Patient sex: F
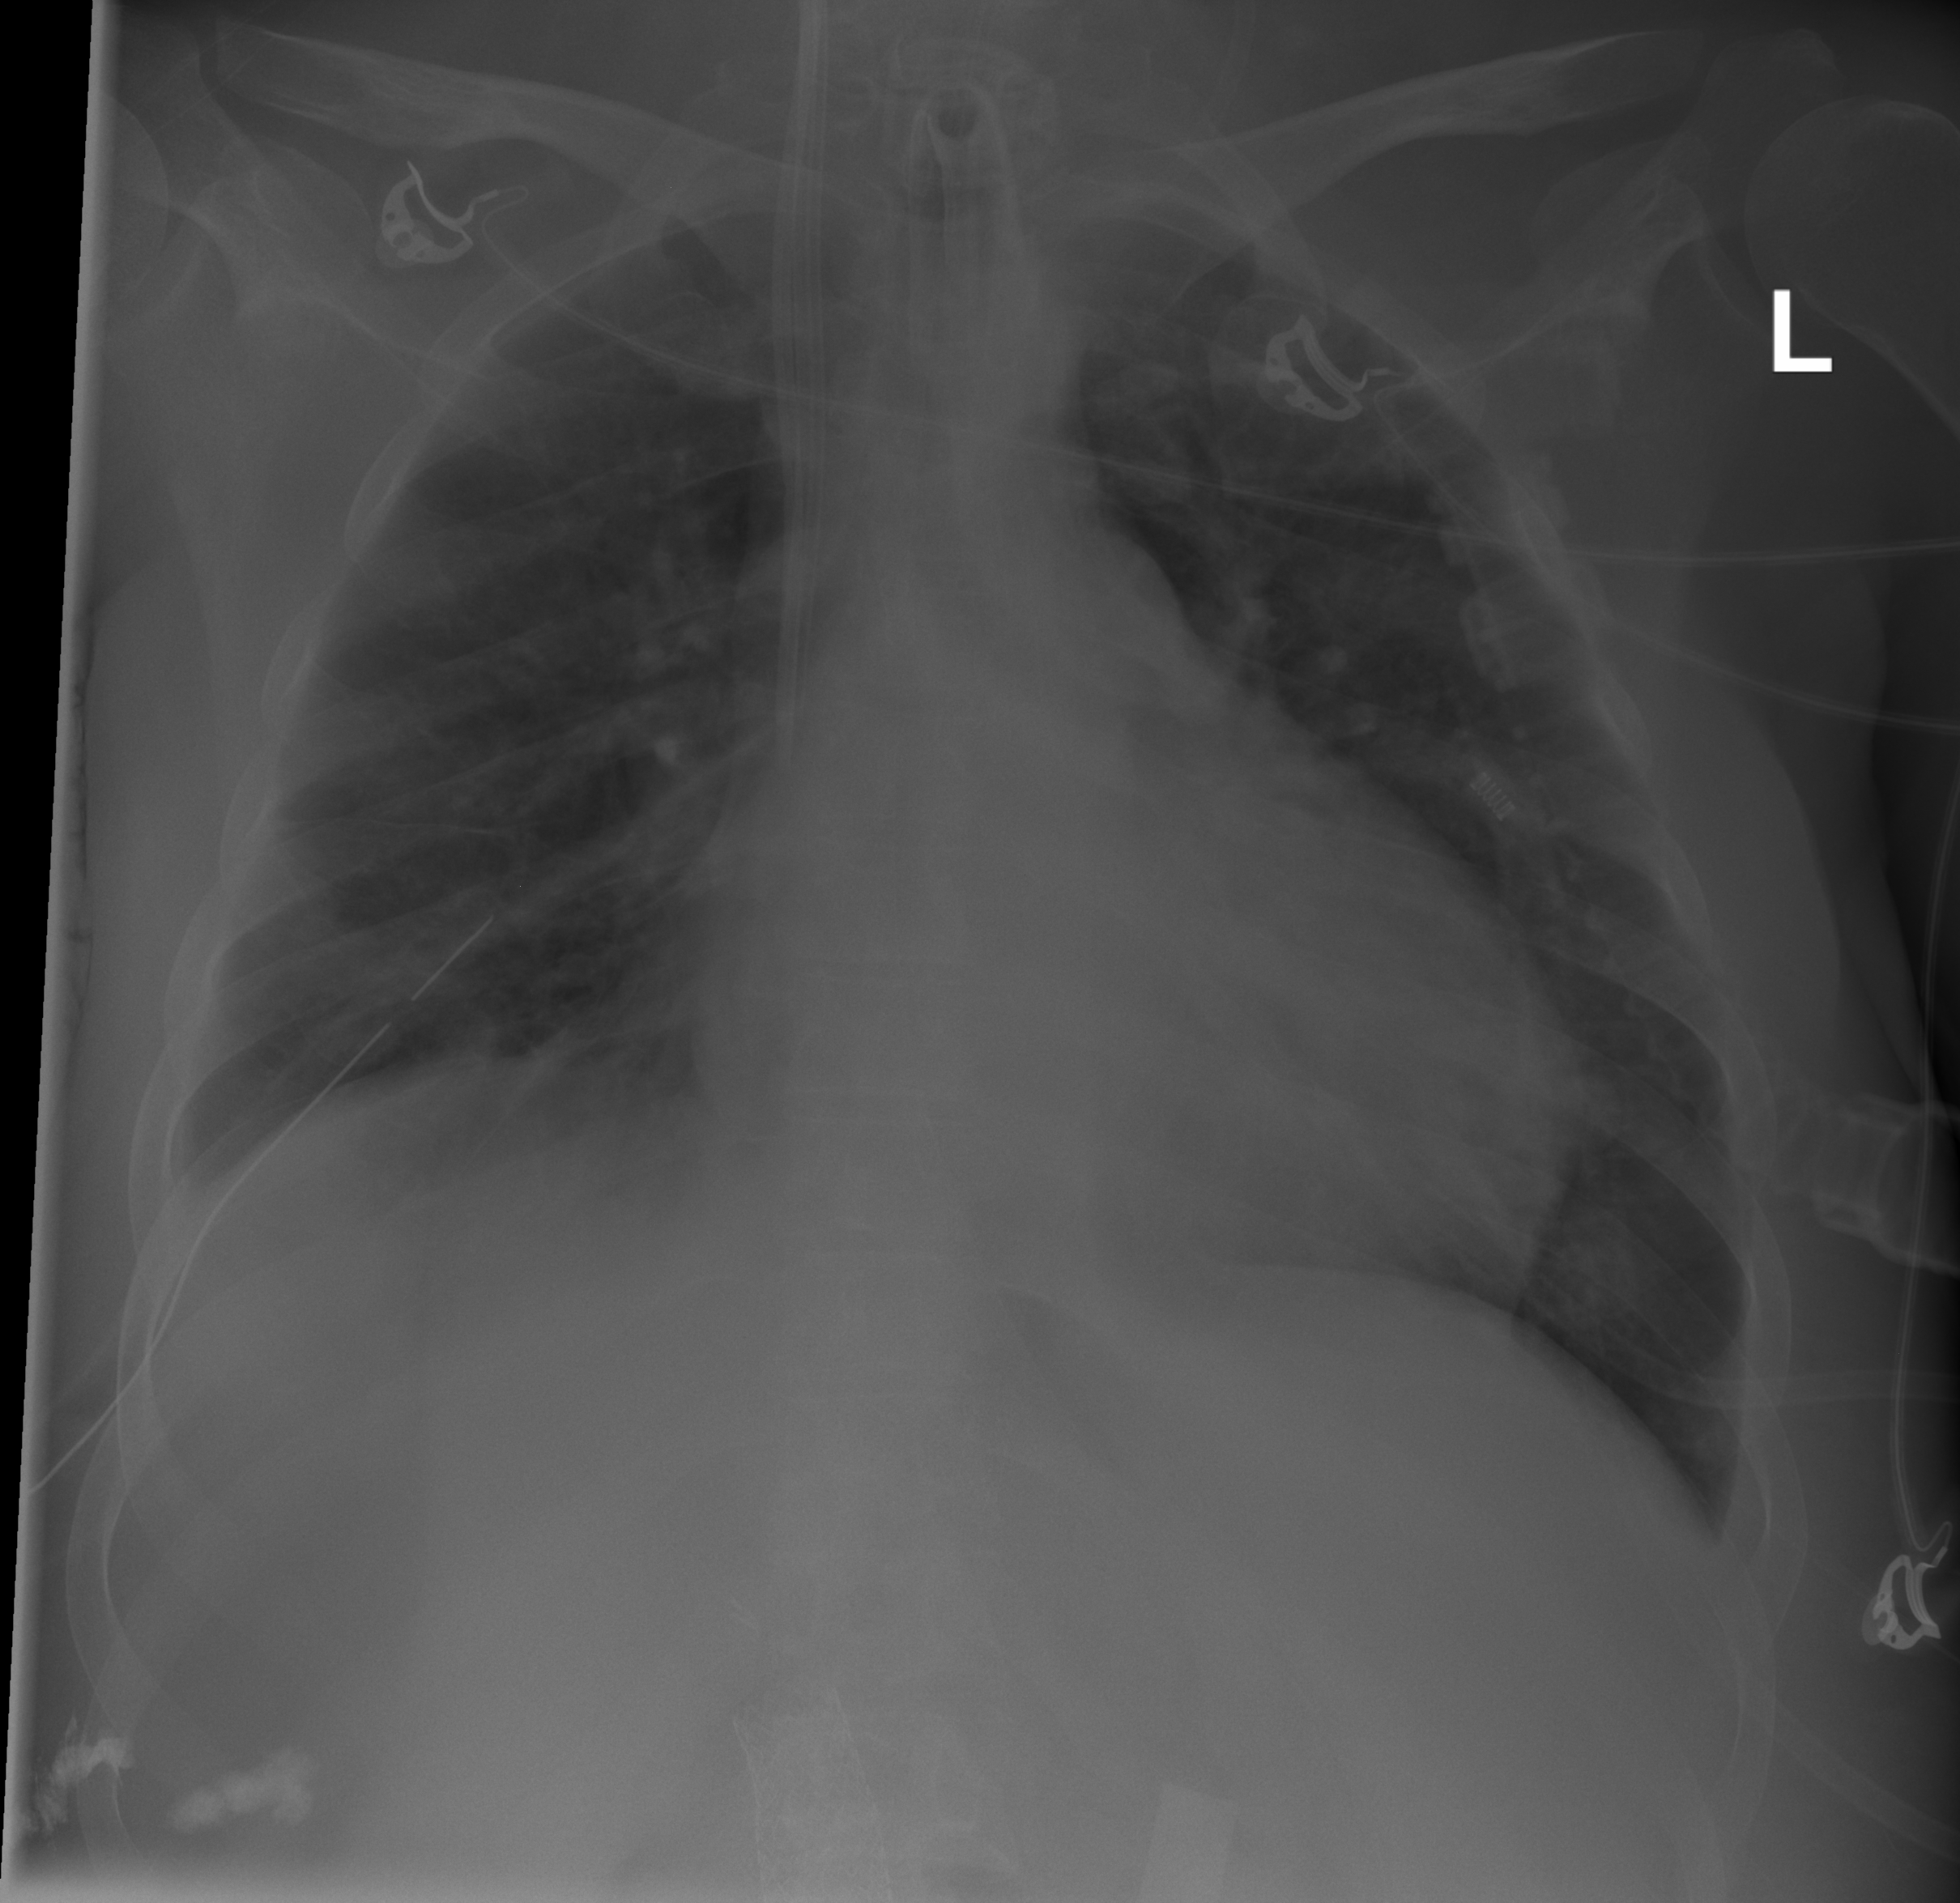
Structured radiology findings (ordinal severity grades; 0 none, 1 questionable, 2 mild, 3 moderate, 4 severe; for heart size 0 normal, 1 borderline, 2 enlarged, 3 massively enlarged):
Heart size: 2
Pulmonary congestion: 0
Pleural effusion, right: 0
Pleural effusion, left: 0
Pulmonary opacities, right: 0
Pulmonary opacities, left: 0
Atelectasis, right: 1
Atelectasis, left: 0